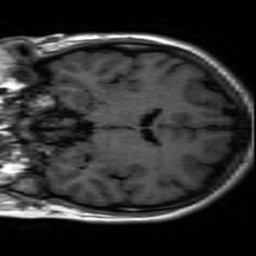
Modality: inplaneT1
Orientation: coronal
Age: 21
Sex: female
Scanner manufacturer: ge
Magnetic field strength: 3 T
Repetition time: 2.499 s
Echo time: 0.02513 s